Question: I want to generate some random objects in matlab. The objects which I want to produced are mostly circle and sinusoidal waves with a specific amplitude, width and radius. Is there any command and/or function that can do this? The location of circles and waves are random.
For example below you can see two sample objects:

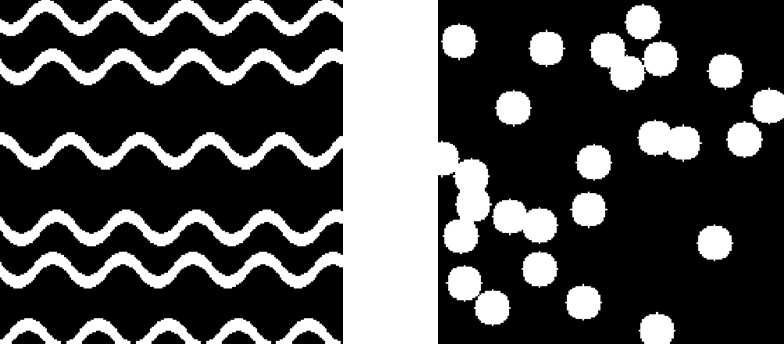
Answer: Is this what you are after---sorry if I have misunderstood the question but I am generating a random number of points at which to make circles or sinusoids.
Circles:
'''
N=randi(20);
x=rand(N,2);
plot(x(:,1),x(:,2),'.','MarkerSize',30)
'''
And sinusoids:
'''
amp=.1;
freq=10;
N=randi(20);
x=rand(N,2);
for i=1:N
plot(x(i,1)-1:.01:x(i,1)+1,x(i,2)+amp*sin(freq*(x(i,1)-1:.01:x(i,1)+1)),'LineWidth',10)
hold on
end
hold off
'''
Hopefully the code is self-explanatory, but feel free to ask for clarification.